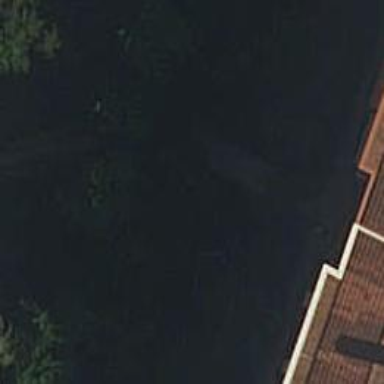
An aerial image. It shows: Road with steps.